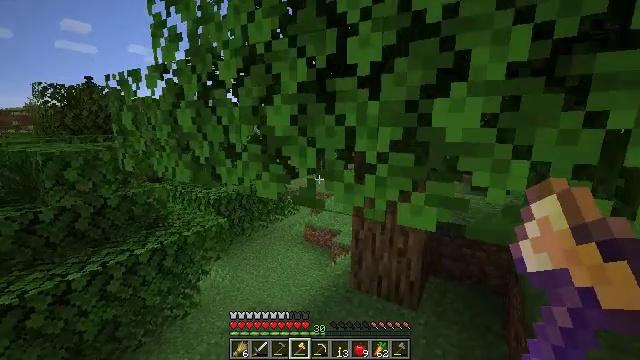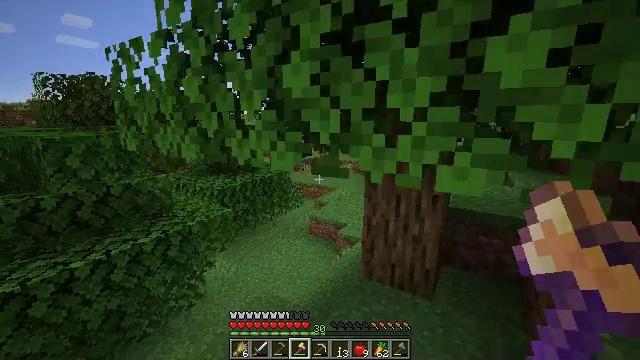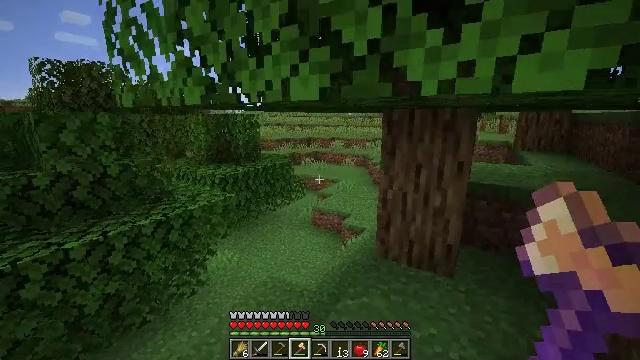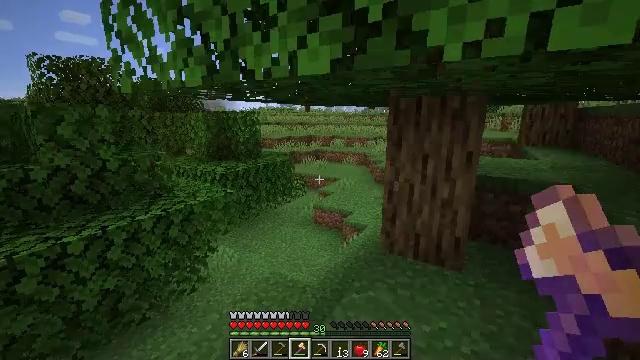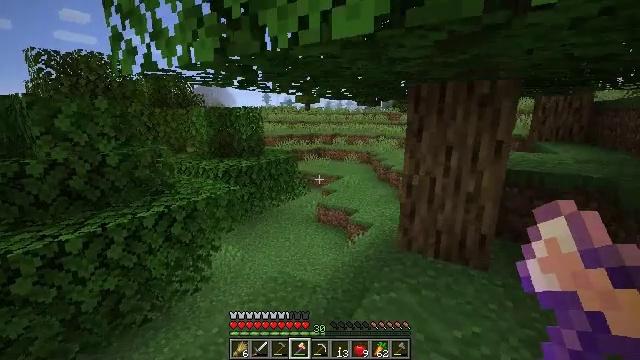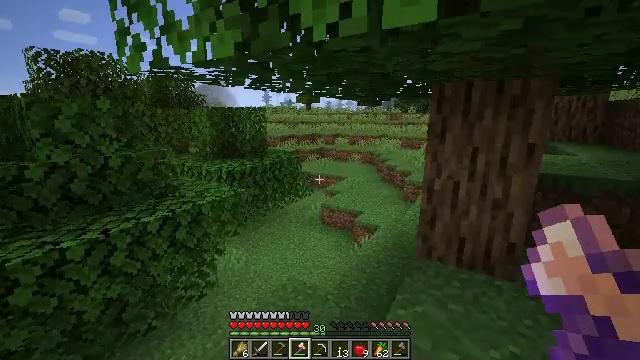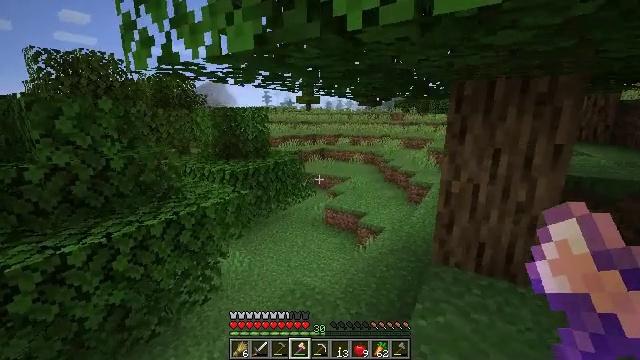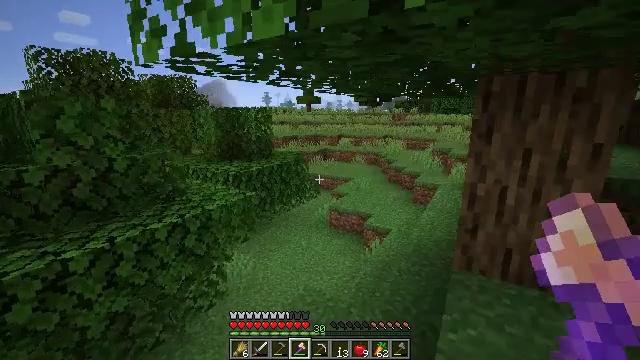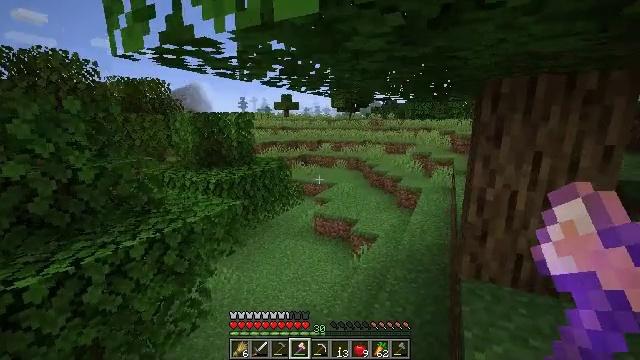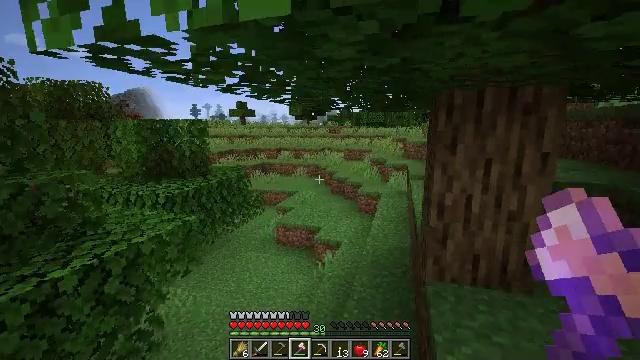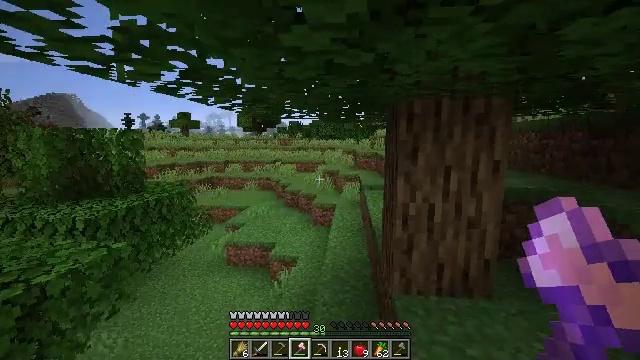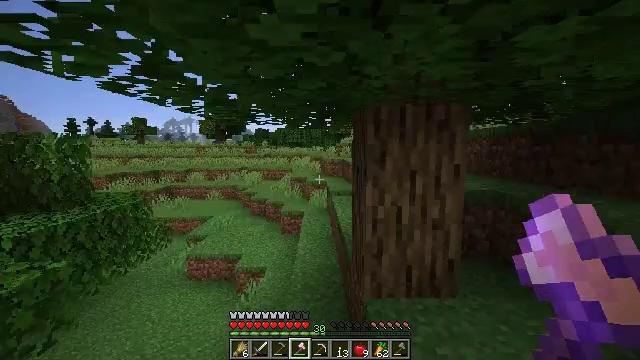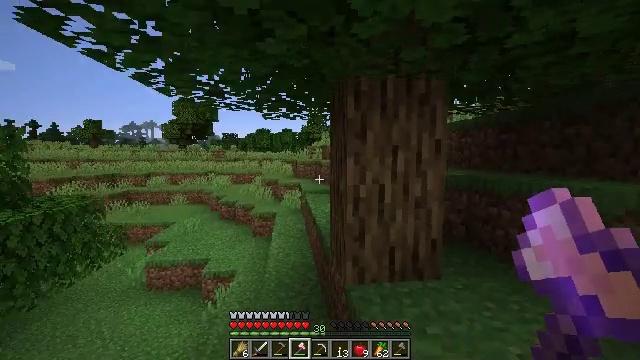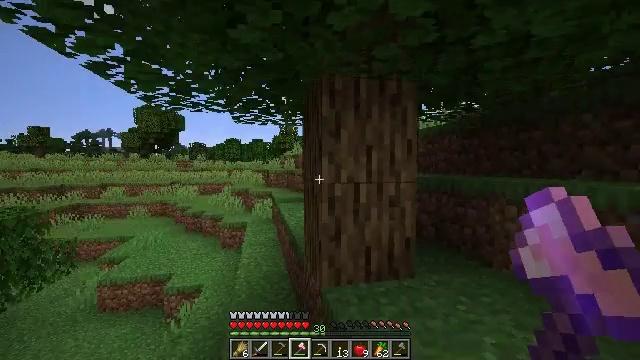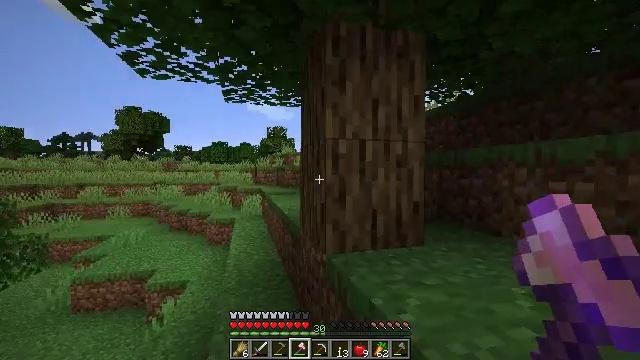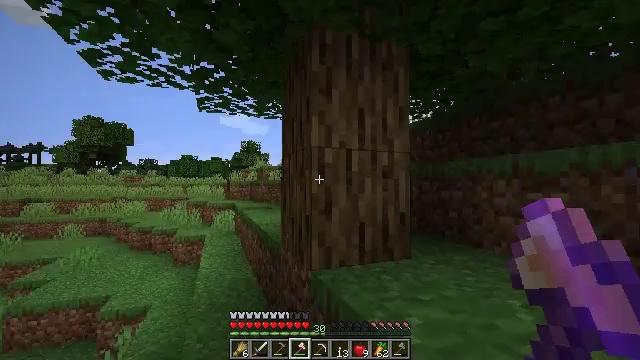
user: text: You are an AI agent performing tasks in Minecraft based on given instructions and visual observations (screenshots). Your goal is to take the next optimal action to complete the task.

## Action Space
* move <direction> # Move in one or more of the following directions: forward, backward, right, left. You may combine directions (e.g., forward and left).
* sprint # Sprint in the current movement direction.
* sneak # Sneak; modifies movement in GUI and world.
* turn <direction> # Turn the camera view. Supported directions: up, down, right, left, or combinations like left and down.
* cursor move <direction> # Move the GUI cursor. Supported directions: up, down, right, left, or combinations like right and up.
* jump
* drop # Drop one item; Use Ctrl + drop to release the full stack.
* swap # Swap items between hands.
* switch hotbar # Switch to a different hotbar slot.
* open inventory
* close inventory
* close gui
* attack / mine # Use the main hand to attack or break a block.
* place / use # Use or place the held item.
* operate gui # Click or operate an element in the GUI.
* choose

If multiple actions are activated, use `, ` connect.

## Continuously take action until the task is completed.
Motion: motion action
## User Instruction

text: Mine the oak log.
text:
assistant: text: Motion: move forward and move left
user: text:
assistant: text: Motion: move forward and move left
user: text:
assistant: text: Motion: move forward and move left
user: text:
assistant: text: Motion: move forward and move left
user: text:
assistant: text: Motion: move forward and move left
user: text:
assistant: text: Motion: move forward and move left
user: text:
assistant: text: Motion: move forward and move left
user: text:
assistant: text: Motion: move forward and move left, turn right and up
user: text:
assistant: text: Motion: move forward, turn right and up
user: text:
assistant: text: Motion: move forward, turn right and up
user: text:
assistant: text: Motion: move forward, turn right and up
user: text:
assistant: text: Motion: move forward, turn right and up
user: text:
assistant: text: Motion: move forward and move left, turn right and up
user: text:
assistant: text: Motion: move forward and move left, turn right and up
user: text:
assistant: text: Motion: move forward and move left, turn right and up
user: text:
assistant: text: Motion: move forward and move left, turn right and up
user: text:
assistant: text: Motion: move forward and move left, turn right
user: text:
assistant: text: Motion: move forward, turn right
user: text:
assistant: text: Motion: move forward, turn right and up
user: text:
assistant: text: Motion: move forward, turn right and up
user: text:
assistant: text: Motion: move forward, turn right and up
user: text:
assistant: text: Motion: no_op
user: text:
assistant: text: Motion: no_op
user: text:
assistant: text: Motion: turn right and down
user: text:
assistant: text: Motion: turn right
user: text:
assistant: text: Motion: attack / mine
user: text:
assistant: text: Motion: turn down, attack / mine
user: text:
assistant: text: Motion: attack / mine
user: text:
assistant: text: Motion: attack / mine
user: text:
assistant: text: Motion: attack / mine